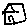
Label: house